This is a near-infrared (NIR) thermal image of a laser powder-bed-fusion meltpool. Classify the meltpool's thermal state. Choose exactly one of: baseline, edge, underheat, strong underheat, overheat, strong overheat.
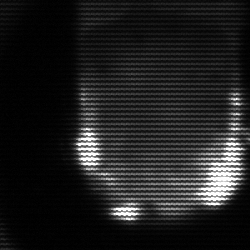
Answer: baseline